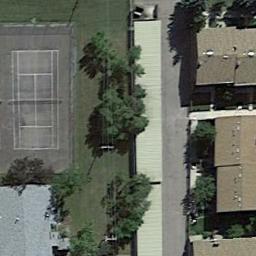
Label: tennis_court